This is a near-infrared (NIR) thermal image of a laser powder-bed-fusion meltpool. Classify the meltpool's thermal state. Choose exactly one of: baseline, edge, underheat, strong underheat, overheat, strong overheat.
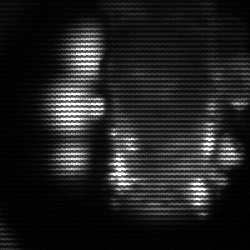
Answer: strong underheat